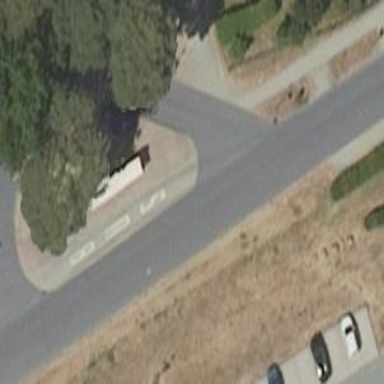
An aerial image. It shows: Residential road with asphalt surface. Sidewalk is present on the left side.